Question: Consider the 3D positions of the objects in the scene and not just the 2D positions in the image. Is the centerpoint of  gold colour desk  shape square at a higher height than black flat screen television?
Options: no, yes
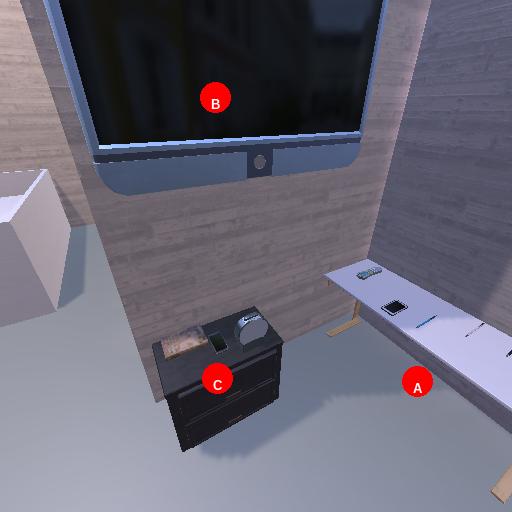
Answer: no